Question: I'm trying to databind a Dockpanel in wpf to a viewmodel collection. I'm using this in order to create a customizable form and so I will not know how many children should be in the dockpanel until runtime.
The problem that I am having is that the attached property DockStyle.Dock doesn't seem to be getting applied when I set it from within a data template. The following xaml is a simplified version of what I am doing. I would expect the first button to fill up the top portion of the screen but what really happens is that they are stacked horizontally. Even hardcoding the DockPanel.Dock property has no effect on the layout of the buttons. When I look at the Visual Tree in XAMLPad I notice that there are ContentPresenters as children of the DockPanel instead of the buttons. Do ContentPresenters get layed out differently then other elements? Is there another technique to databinding to DockPanels?
'''
<Page xmlns="http://schemas.microsoft.com/winfx/2006/xaml/presentation"
xmlns:sys="clr-namespace:System;assembly=mscorlib"
xmlns:x="http://schemas.microsoft.com/winfx/2006/xaml" >
<Grid>
<ItemsControl >
<ItemsControl.ItemsPanel>
<ItemsPanelTemplate>
<DockPanel LastChildFill="True"/>
</ItemsPanelTemplate>
</ItemsControl.ItemsPanel>
<ItemsControl.ItemTemplate>
<DataTemplate>
<Button DockPanel.Dock="{Binding}" Content="{Binding}"></Button>
</DataTemplate>
</ItemsControl.ItemTemplate>
<sys:String>Top</sys:String>
<sys:String>Bottom</sys:String>
<sys:String>Left</sys:String>
<sys:String>Right</sys:String>
<sys:String>Top</sys:String>
<sys:String>Top</sys:String>
<sys:String>Top</sys:String>
</ItemsControl>
</Grid></Page>
'''

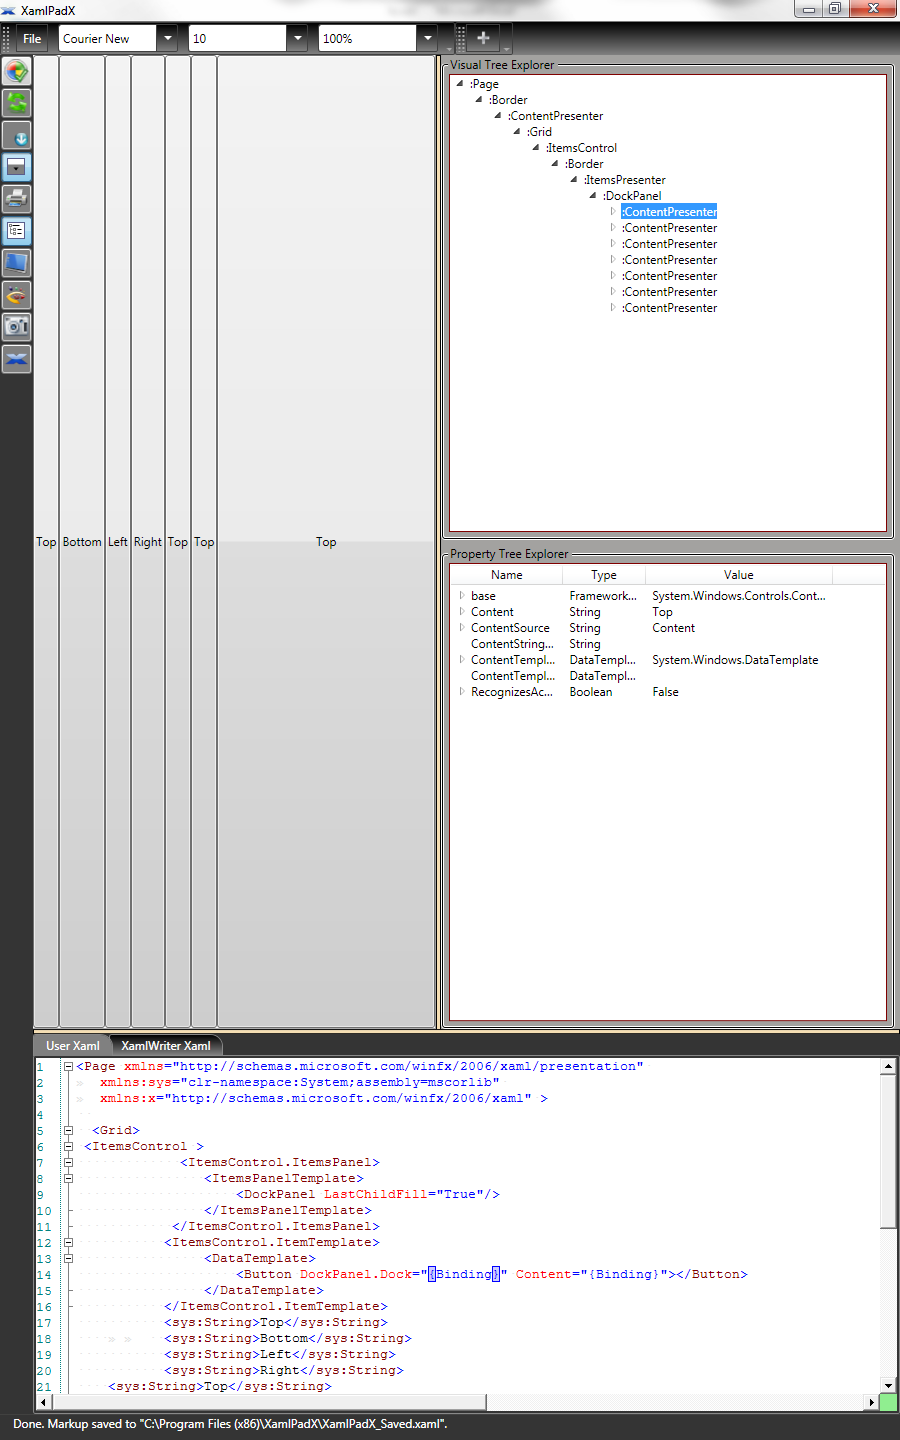
Answer: The reason that the items aren't docked is because the control in the 'DataTemplate' is not a direct child of the 'DockPanel'. I believe that the 'ItemsControl' creates one 'ContentPresenter' for each item, just like how a 'ListBox' creates one 'ListBoxItem' for each item.
You could try using the 'ItemContainerStyle' to dock the controls. I think that any properties set on it should be set on the 'ContentPresenter'. Something like this might work:
'''
<ItemsControl>
<ItemsControl.ItemsPanel>
<ItemsPanelTemplate>
<DockPanel />
</ItemsPanelTemplate>
</ItemsControl.ItemsPanel>
<ItemsControl.ItemTemplate>
<DataTemplate>
<Button Content="{Binding}" />
</DataTemplate>
</ItemsControl.ItemTemplate>
<ItemsControl.ItemContainerStyle>
<Style>
<Setter Property="DockPanel.Dock" Value="{Binding}" />
</Style>
</ItemsControl.ItemContainerStyle>
...
</ItemsControl>
'''
I'm not sure if binding a string to the 'Dock' property will work or not, though. You might try using the values in the enum directly to see if that helps as well.